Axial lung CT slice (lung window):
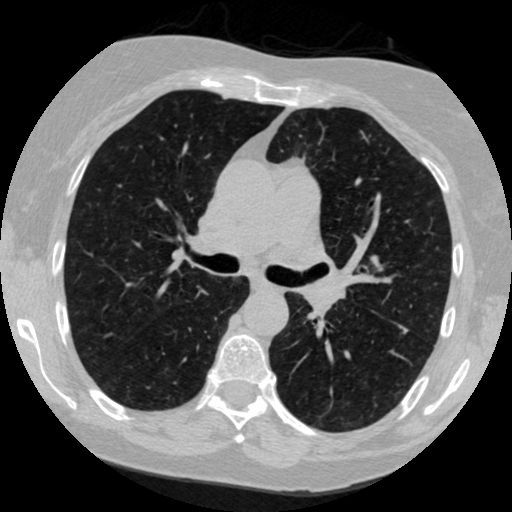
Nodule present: no